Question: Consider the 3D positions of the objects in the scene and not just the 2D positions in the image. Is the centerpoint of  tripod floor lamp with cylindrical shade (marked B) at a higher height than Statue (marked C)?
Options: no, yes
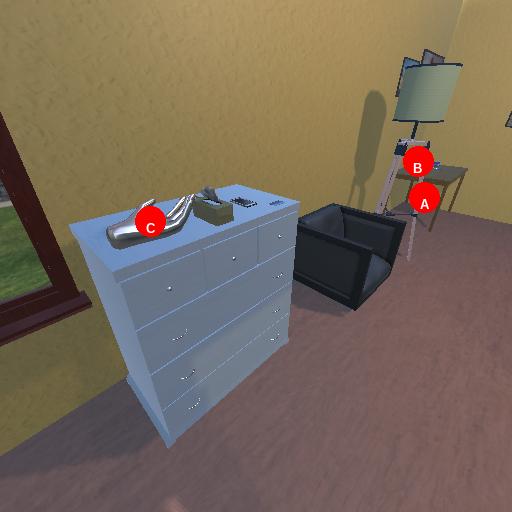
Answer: no